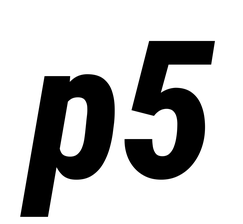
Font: Roboto-Italic_Condensed_ExtraBold_Italic